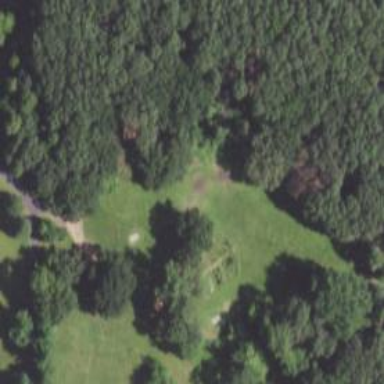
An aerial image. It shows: Fairway for disc golf.